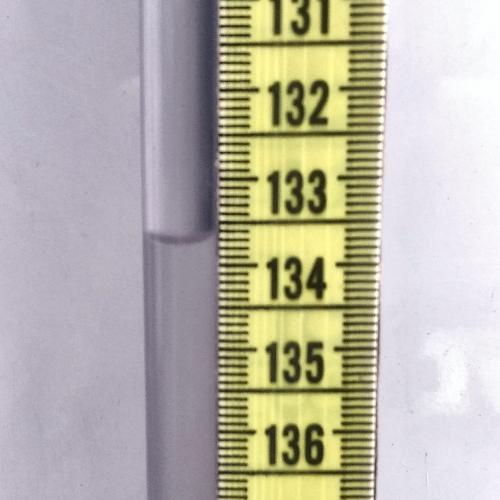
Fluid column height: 133.7 cm